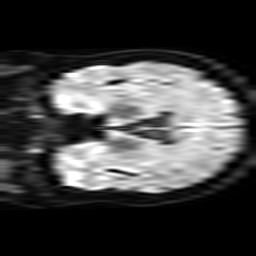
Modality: TRACE
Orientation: coronal
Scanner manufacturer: philips
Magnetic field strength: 3 T
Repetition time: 3.745 s
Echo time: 0.05989 s